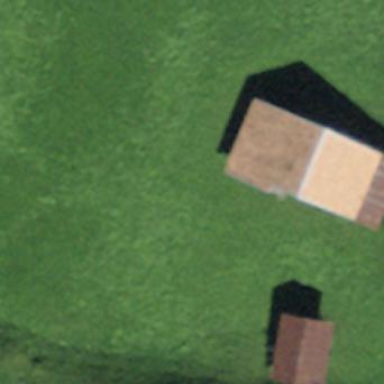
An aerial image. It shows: Barn.